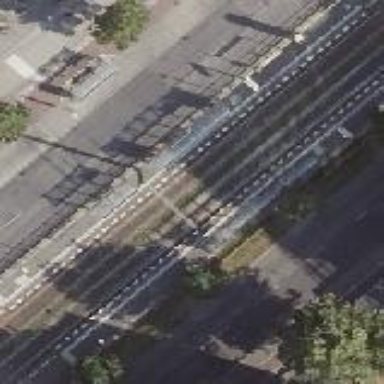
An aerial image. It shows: Platform for public transport with shelter. This railway platform is for trams.